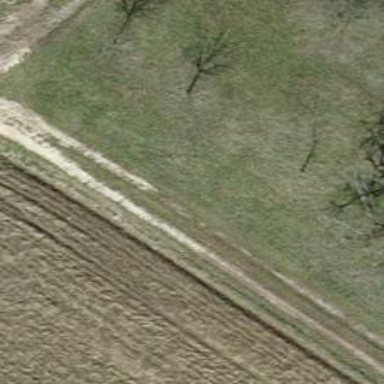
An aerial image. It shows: Track with grade2 tracktype.